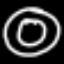
Label: donut